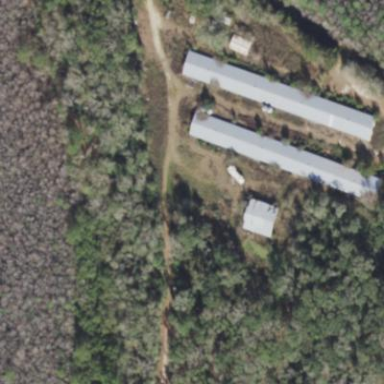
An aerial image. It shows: Poultry farmyard.